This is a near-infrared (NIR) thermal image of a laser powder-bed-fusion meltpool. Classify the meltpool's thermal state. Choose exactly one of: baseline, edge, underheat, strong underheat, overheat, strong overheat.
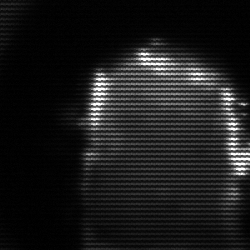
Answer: baseline